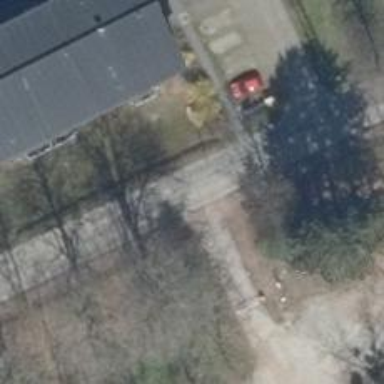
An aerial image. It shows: Residential road paved with concrete.